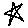
Label: star